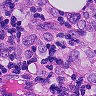
Metastatic tissue present: yes